Question: I have problems with the placement of the image and the input field. They are placed in a staggered way. I want them to be placed right next to each other, on a straight horizontal line. You can see the problem on the image below.

<URL>
HTML:
'''
<div id="wrapper">
<!--Inbox list and button to add a card-->
<div id="inboxList" class="cellContainer">
<p style="display: inline">Inbox</p>
<!--Button to add a Card-->
<input type="button" id="AddCardBtn" value="+ Add a Card..."/>
<hr class="fancy-line"/> <br/>
<!--Card div-->
<div id="userAddedCard"> <br/>
<div>
</div>
</div>
</div>
</div>
'''
Jquery:
'''
var $div = $('<div />').addClass('sortable-div');
$('<img />', { "src": "/Pages/Images/calendar.png" }).addClass('image').appendTo($div);
$('<input/>', { "type": "text", "class": "ctb" }).addClass('ctb').appendTo($div);
'''
CSS:
'''
.ctb {
display:inline-block;
width: 20px;
padding-left:2%;
}
.image {
display:inline-block;
height:19px;
width:19px;
padding-top:7%;
padding-left:5%;
}
'''
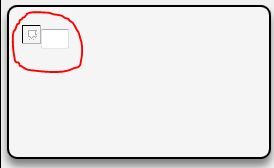
Answer: add for class
'''
.ctb
{
vertical-align: bottom;
padding: 0px 0px 0px 2%;
margin: 0px;
}
.image
{
vertical-align: bottom;
}
'''